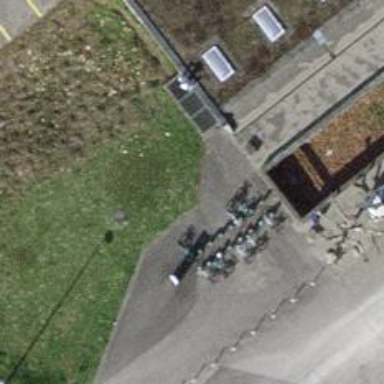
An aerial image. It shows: Bicycle rental service.